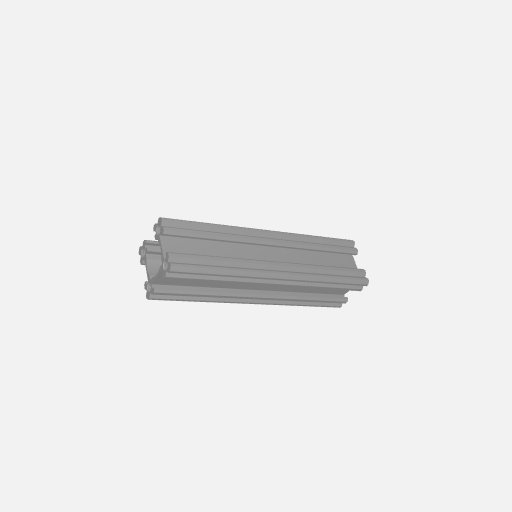
Part: OpenGoRAIL96